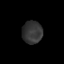
Tissue: lung
Cell type: Epithelial cells
Senescence score: 0.1879
Nuclear area (px): 457
Mean DAPI intensity: 51.832